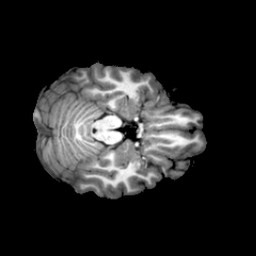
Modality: T1w
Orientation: axial
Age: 18
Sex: female
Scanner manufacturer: philips
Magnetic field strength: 3 T
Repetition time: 0.0082 s
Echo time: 0.0037 s